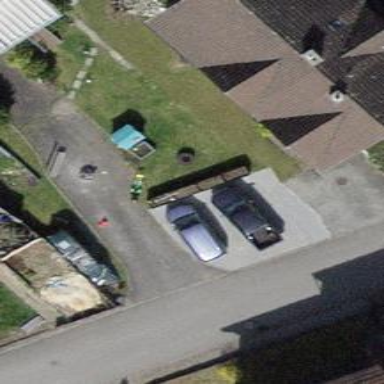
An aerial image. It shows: Parking area with surface.